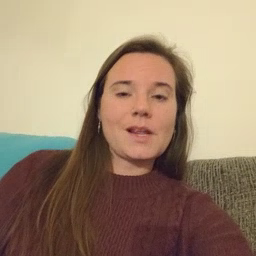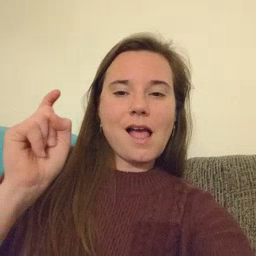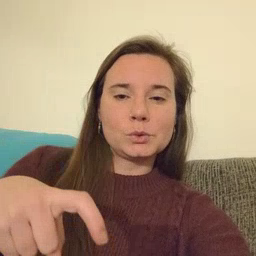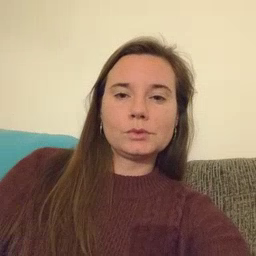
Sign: haveto